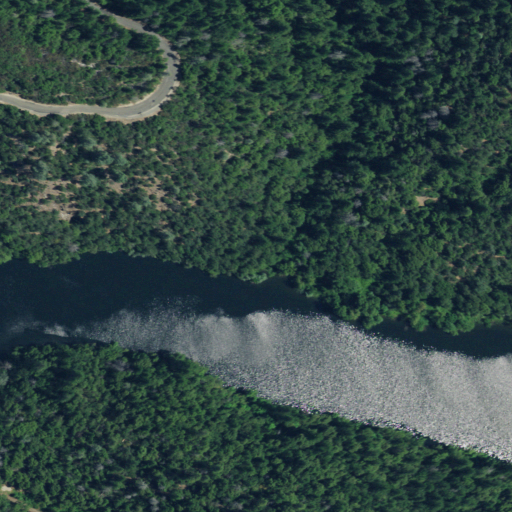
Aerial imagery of valley in California named Dark Canyon containing evergreen forest, open water, mixed forest, open development, and low intensity development